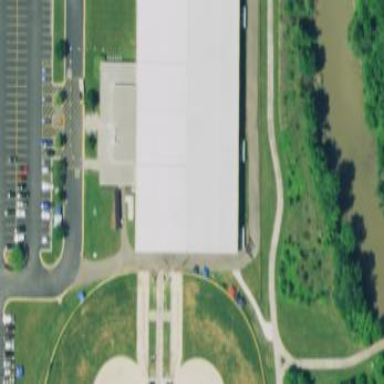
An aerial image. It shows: Sports centre building.